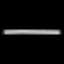
Label: line